Question: I'm trying to implement my own table model to show the schedule in JTable. I implemented it, but table even isn't filled. Maybe I lost some methods which are required to be implemented? Here is my code:
'''
public class ScheduleTableModel extends AbstractTableModel {
private ArrayList<TimeInterval> timeIntervals;
private ArrayList<Day> days;
private LinkedHashMap<ScheduleSlot, Lesson> fullSchedule;
private LinkedHashMap<ScheduleSlot, Lesson> partialSchedule;
private ScheduleType scheduleType;
public ScheduleTableModel(ArrayList<TimeInterval> timeIntervals, ArrayList<Day> days, LinkedHashMap<ScheduleSlot, Lesson> fullSchedule, LinkedHashMap<ScheduleSlot, Lesson> partialSchedule) {
this.timeIntervals = timeIntervals;
this.days = days;
this.fullSchedule = fullSchedule;
this.partialSchedule = partialSchedule;
this.scheduleType = ScheduleType.PARTIAL;
fireTableStructureChanged();
}
public ScheduleTableModel(LinkedHashMap<ScheduleSlot, Lesson> fullSchedule) {
this.fullSchedule = fullSchedule;
this.scheduleType = ScheduleType.GENERAL;
fireTableStructureChanged();
}
@Override
public int getRowCount() {
if (scheduleType == ScheduleType.PARTIAL) {
return timeIntervals.size() + 1;
} else {
return fullSchedule.size();
}
}
@Override
public int getColumnCount() {
if (scheduleType == ScheduleType.PARTIAL) {
return days.size() + 1;
} else {
return 3;
}
}
@Override
public Object getValueAt(int rowIndex, int columnIndex) {
if (scheduleType == ScheduleType.PARTIAL) {
if (columnIndex > 0 && rowIndex > 0) {
for (Map.Entry<ScheduleSlot, Lesson> entry : partialSchedule.entrySet()) {
if (entry.getKey().getDay().equals(getColumnDay(columnIndex)) && entry.getKey().getTime().equals(getRowTimeInterval(rowIndex))) {
return entry;
}
}
} else if (rowIndex == 0 && columnIndex > 0) {
return days.get(columnIndex);
} else if (columnIndex == 0 && rowIndex > 0) {
return timeIntervals.get(rowIndex);
} else if (rowIndex == 0 && columnIndex == 0) {
return "";
}
} else {
List<Map.Entry<ScheduleSlot, Lesson>> scheduleIterator = new ArrayList<Map.Entry<ScheduleSlot, Lesson>>(fullSchedule.entrySet());
switch (columnIndex) {
case 0: {
scheduleIterator.get(columnIndex).getKey().getTimeSlot();
}
case 1: {
scheduleIterator.get(columnIndex).getKey().getPlaceSlot();
}
case 2: {
scheduleIterator.get(columnIndex).getValue();
}
}
}
return "";
}
@Override
public boolean isCellEditable(int rowIndex, int columnIndex) {
return false;
}
public Day getColumnDay(int columnIndex) {
return (Day) getValueAt(0, columnIndex);
}
public TimeInterval getRowTimeInterval(int rowIndex) {
return (TimeInterval) getValueAt(rowIndex, 0);
}
@Override
public Class getColumnClass(int columnIndex) {
if (scheduleType == ScheduleType.GENERAL) {
switch (columnIndex) {
case 0: {
return fullSchedule.entrySet().iterator().next().getKey().getTimeSlot().getClass();
}
case 1: {
return fullSchedule.entrySet().iterator().next().getKey().getPlaceSlot().getClass();
}
case 2: {
return fullSchedule.entrySet().iterator().next().getValue().getGroup().getClass();
}
case 3: {
return fullSchedule.entrySet().iterator().next().getValue().getProfessor().getClass();
}
case 4: {
return fullSchedule.entrySet().iterator().next().getValue().getCourse().getClass();
}
}
} else {
return String.class;
}
return String.class;
}
@Override
public String getColumnName(int column) {
if (scheduleType == ScheduleType.GENERAL) {
switch (column) {
case 0: {
return "";
}
case 1: {
return "";
}
case 2: {
return "";
}
case 3: {
return "";
}
case 4: {
return "";
}
}
}
return "";
}
}
'''
Could anybody point me on my mistakes? Thanks everyone in advance!
p.s. I'm not sure if it is necessary to implement setValueAt for Jtable be filled. If I'm right and it is necessary could you show an example of the implementation of this method?
## ADDITION:
Implemented setValueAt(), but nothing changed:
'''
@Override
public void setValueAt(Object aValue, int rowIndex, int columnIndex) {
if (scheduleType == ScheduleType.PARTIAL) {
Map.Entry<ScheduleSlot, Lesson> entry = (Map.Entry<ScheduleSlot, Lesson>) aValue;
if (columnIndex > 0 && rowIndex > 0) {
Day day = getColumnDay(columnIndex);
TimeInterval timeInterval = getRowTimeInterval(rowIndex);
TimeInterval entryInterval = entry.getKey().getTime();
Day entryDay = entry.getKey().getDay();
if (day.equals(entryDay) && timeInterval.equals(entryInterval)) {
fullSchedule.put(new ScheduleSlot(new TimeSlot(entry.getKey().getTime(), entry.getKey().getDay()),
new PlaceSlot(entry.getKey().getRoom(), entry.getKey().getBuilding())), entry.getValue());
}
} else if (rowIndex == 0 && columnIndex > 0) {
days.add((Day) aValue);
} else if (columnIndex == 0 && rowIndex > 0) {
timeIntervals.add((TimeInterval) aValue);
}
}
fireTableDataChanged();
}
'''
Here is the picture of tablemodel structure how I see it:

I wanna yellow part be filled from 'timeIntervals' list, green part - from 'days' list and the purpule part - from 'partialSchedule' hashmap.
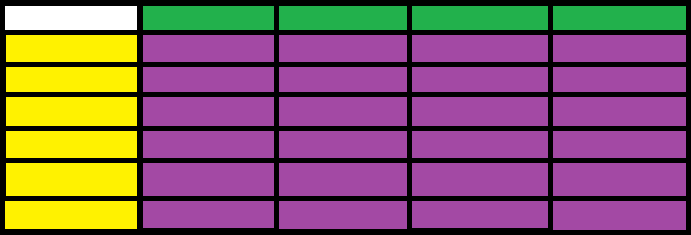
Answer: - your 'AbstractTableModel' missing <URL>' - I'd be use 'DefaultTableModel' based on 'Vector<Vector<Object>>' rather than 'XxxMap' or 'XxxHashMap', this way required depest knowledge about 'JTable', 'XxxTableModel' and 'XxxMap' or 'XxxHashMap' works together